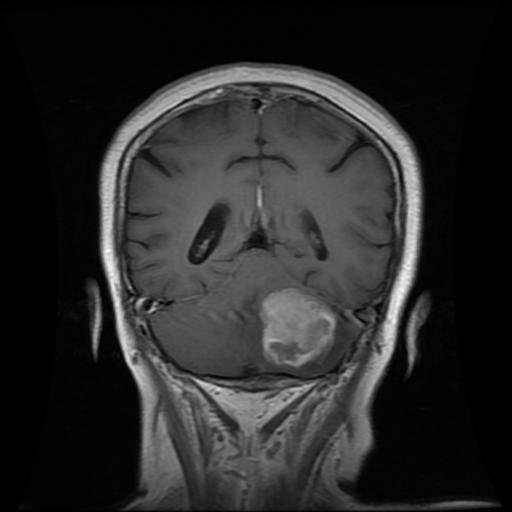
Label: meningioma